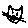
Label: cat